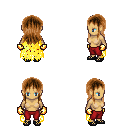
a pixel art fantasy rpg character, female body template, human, tanned skin, yellow tattered cape, red pants, brown unkempt hairstyle, gold gloves, ghillies, four views (front, back, left, right), 2x2 character sprite sheet, small pixel art, hard edges, no anti-aliasing